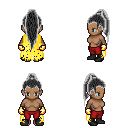
a pixel art fantasy rpg character, female body template, human, dark skin, yellow tattered cape, red pants, gray extra-long topknot hairstyle, gold gloves, black shoes, four views (front, back, left, right), 2x2 character sprite sheet, small pixel art, hard edges, no anti-aliasing